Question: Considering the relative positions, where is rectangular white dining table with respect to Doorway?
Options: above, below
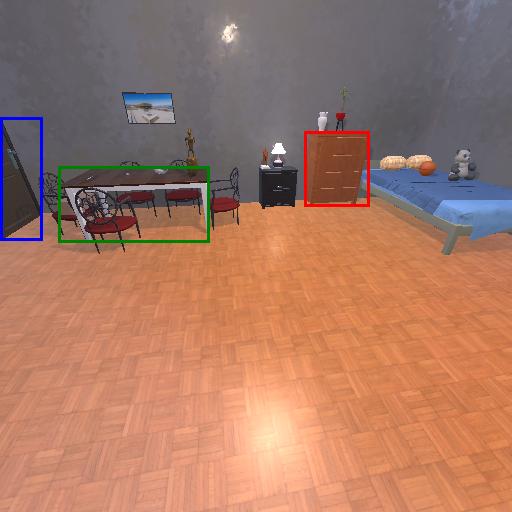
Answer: above